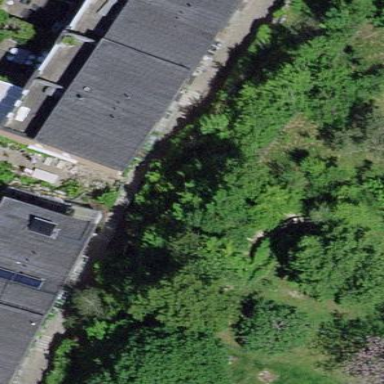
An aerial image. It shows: Terrace building.